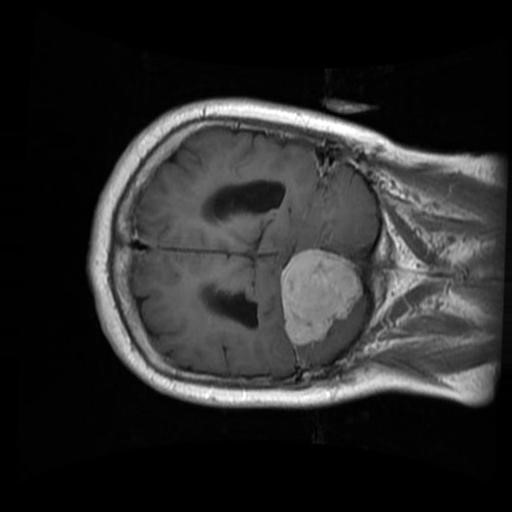
Label: brain_menin